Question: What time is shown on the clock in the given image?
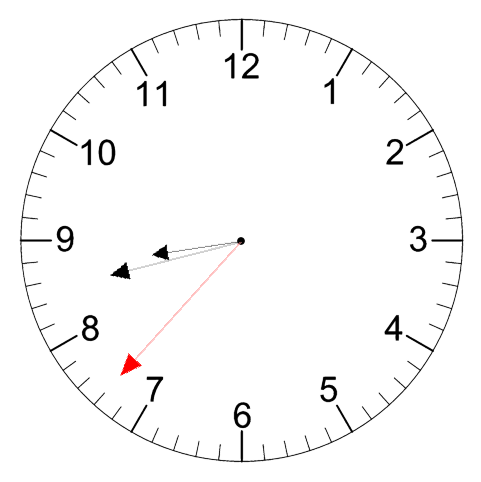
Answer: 08:42:37